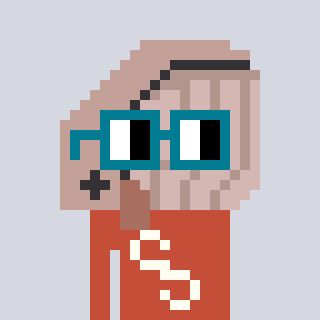
a pixel art character with square dark green glasses, a whale-shaped head and a rust-colored body on a cool background